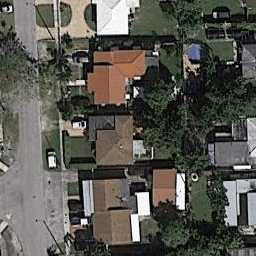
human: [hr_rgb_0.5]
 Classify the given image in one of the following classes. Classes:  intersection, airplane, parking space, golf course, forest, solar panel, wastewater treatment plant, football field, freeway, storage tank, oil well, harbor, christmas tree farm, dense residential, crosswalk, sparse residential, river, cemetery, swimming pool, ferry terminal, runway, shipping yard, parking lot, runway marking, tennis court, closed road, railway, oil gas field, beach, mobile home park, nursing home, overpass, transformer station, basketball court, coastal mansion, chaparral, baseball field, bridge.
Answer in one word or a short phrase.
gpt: dense residential